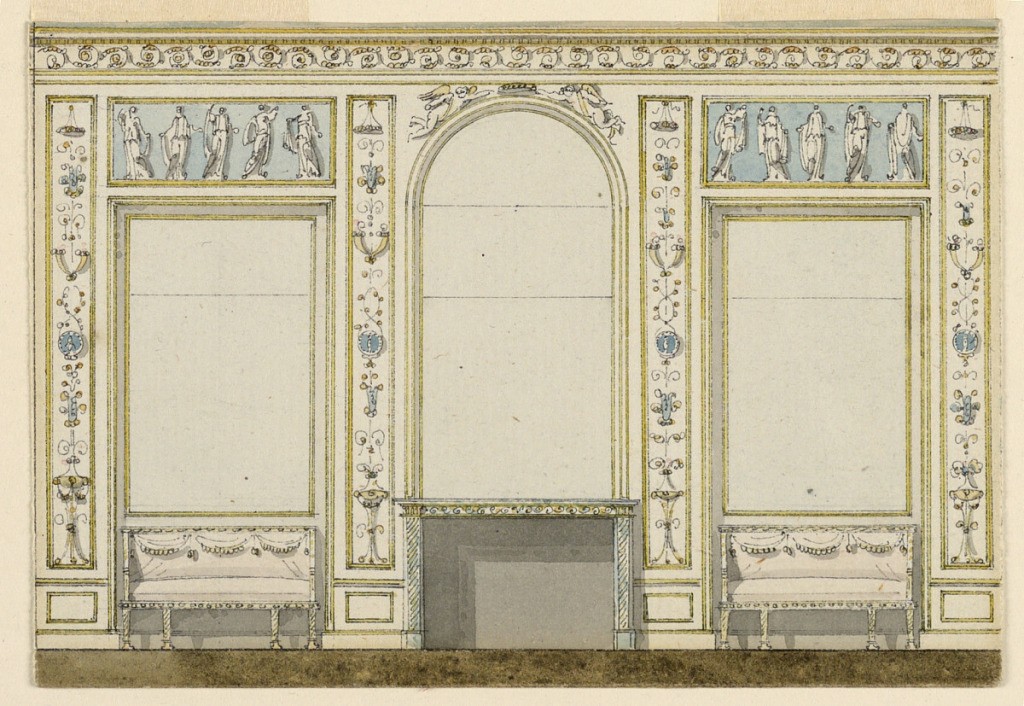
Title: Design for a Salon
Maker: François-Jacques Delannoy, French, 1755 - 1835
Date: ca. 1785
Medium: Pen and ink, brush and watercolor, graphite on paper
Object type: Drawing
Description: The central mirror over the mantel is arched. Laterally are shallow niches with sofas beneath mirrors.